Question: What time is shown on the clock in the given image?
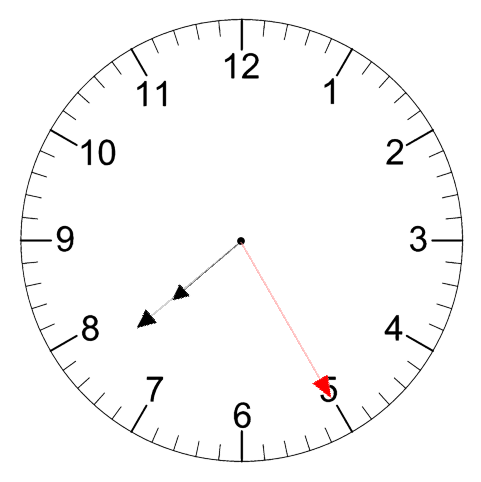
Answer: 07:38:25